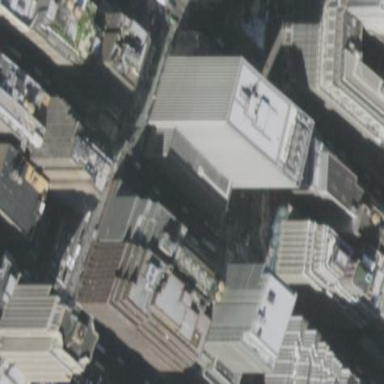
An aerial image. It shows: Part of building with flat concrete roof.